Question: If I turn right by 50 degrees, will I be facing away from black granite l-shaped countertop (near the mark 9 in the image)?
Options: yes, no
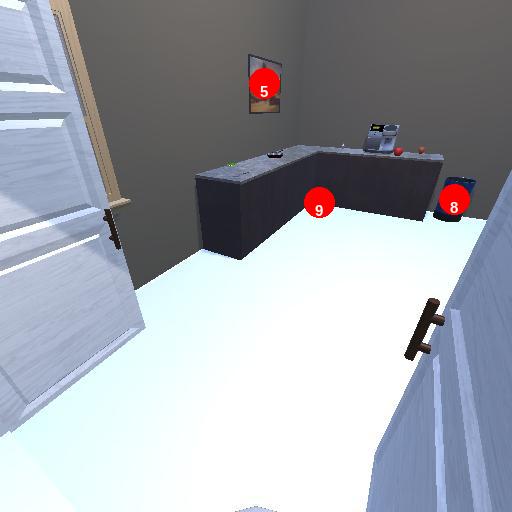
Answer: yes